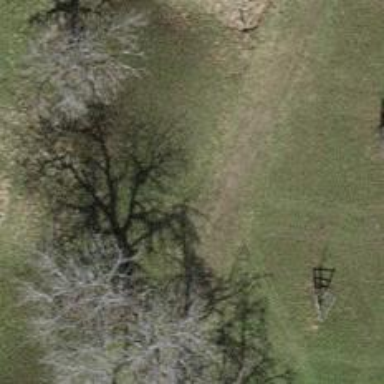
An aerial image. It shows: Bench.